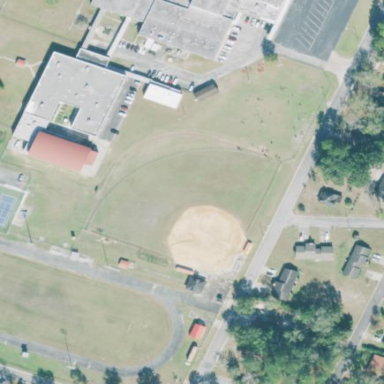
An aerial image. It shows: Baseball pitch for leisure land activities.